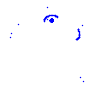
Particle: pion